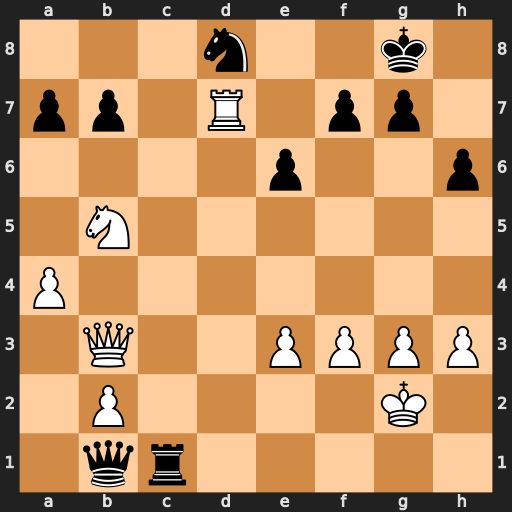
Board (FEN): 3n2k1/pp1R1pp1/4p2p/1N6/P7/1Q2PPPP/1P4K1/1qr5
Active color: w
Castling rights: -
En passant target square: -
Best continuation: Rxd8+ Kh7 Qd3+ Qxd3 Rxd3